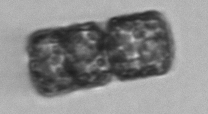
Label: Lauderia_annulata